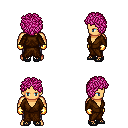
a pixel art fantasy rpg character, male body template, human, tanned skin, brown robe, metal pants, pink curly afro hairstyle, gold gloves, ghillies, four views (front, back, left, right), 2x2 character sprite sheet, small pixel art, hard edges, no anti-aliasing